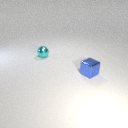
small cyan metal sphere to the left of small blue metal cube